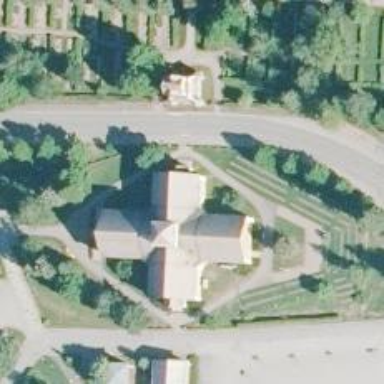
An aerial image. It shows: Building that serves as place of worship.